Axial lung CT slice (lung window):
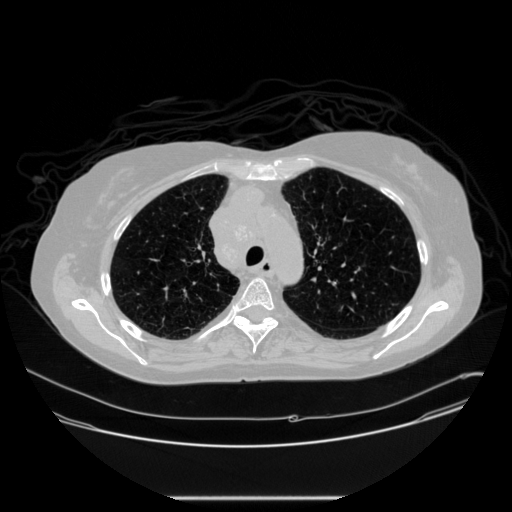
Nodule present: no